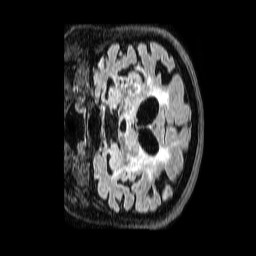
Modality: FLAIR
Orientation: coronal
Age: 85
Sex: female
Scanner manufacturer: philips
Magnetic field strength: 1.5 T
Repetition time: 4.8 s
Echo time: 0.3 s